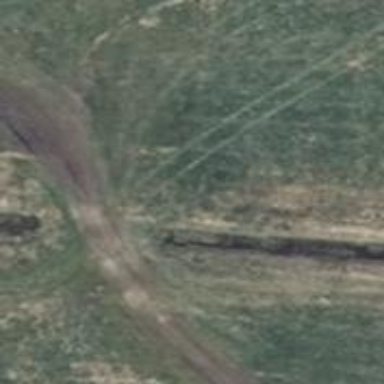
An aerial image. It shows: Culvert tunnel.